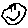
Label: smiley face